Field crop: maize
Growth stage: 1
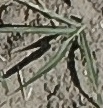
Species: sorghum